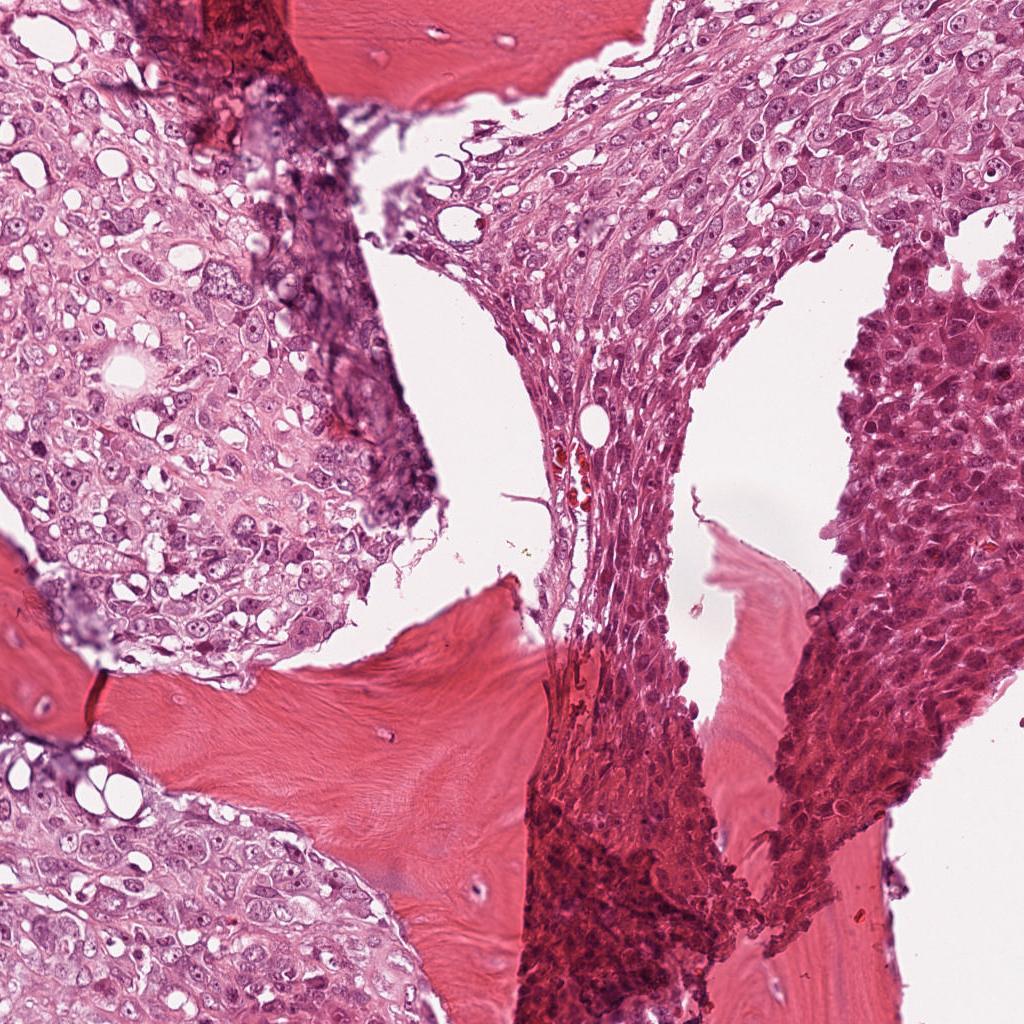
Label: Viable